Interaction volume radius: 5 \u00c5
Interaction volume height: 30 \u00c5
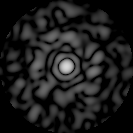
Disorder parameter: 0.8963